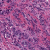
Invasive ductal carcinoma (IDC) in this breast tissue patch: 1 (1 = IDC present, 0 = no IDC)